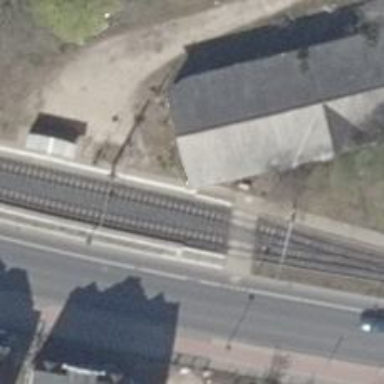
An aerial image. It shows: Platform for public transport with shelter. It is tram platform.